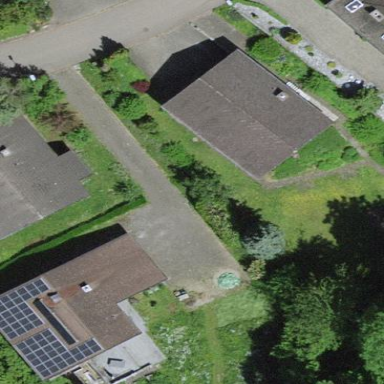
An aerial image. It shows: Simple house.